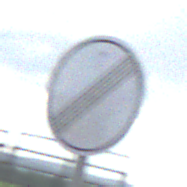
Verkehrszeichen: EndeSaemtlicherBegrenzungen
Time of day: MorningAfternoon
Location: Outdoor (RoadRail)
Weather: PartlyCloudy
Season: NotSpecified
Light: Natural